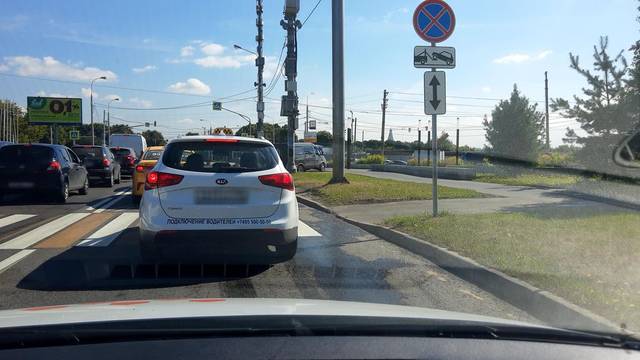
Region: Russia
Coordinates: 55.667, 37.659